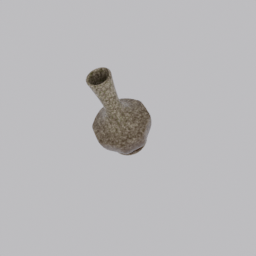
Label: decoration